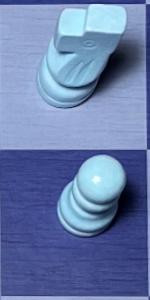
Label: Pawn_White